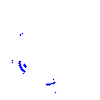
Particle: kaon